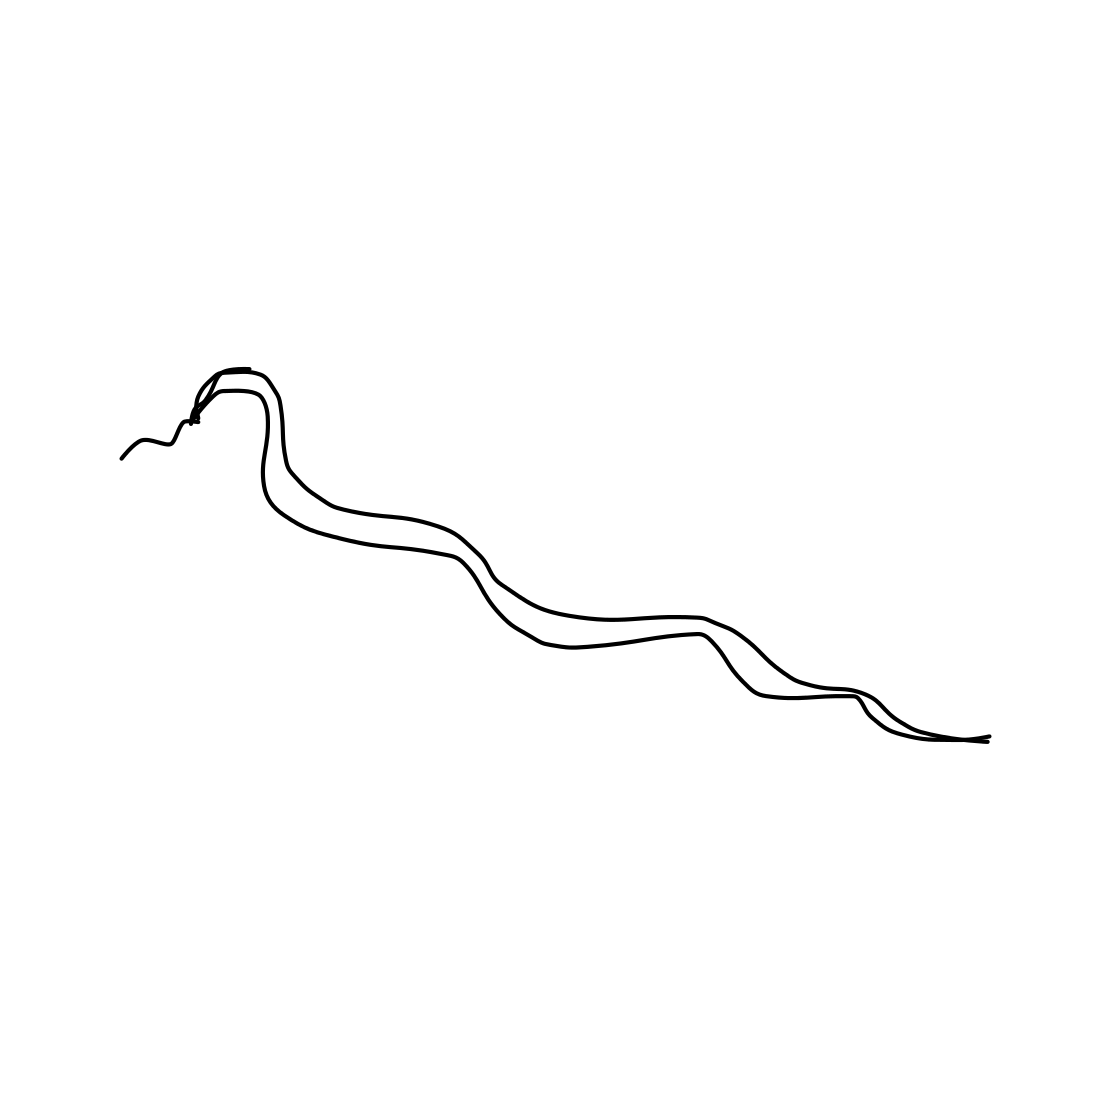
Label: snake